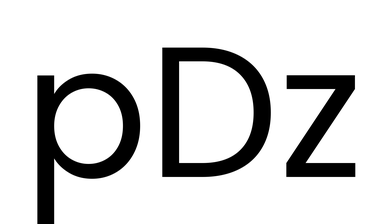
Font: Poppins-Regular